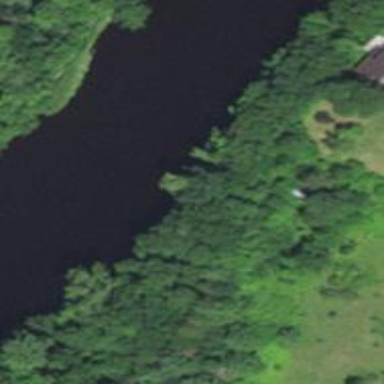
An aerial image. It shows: Beautiful river scene.